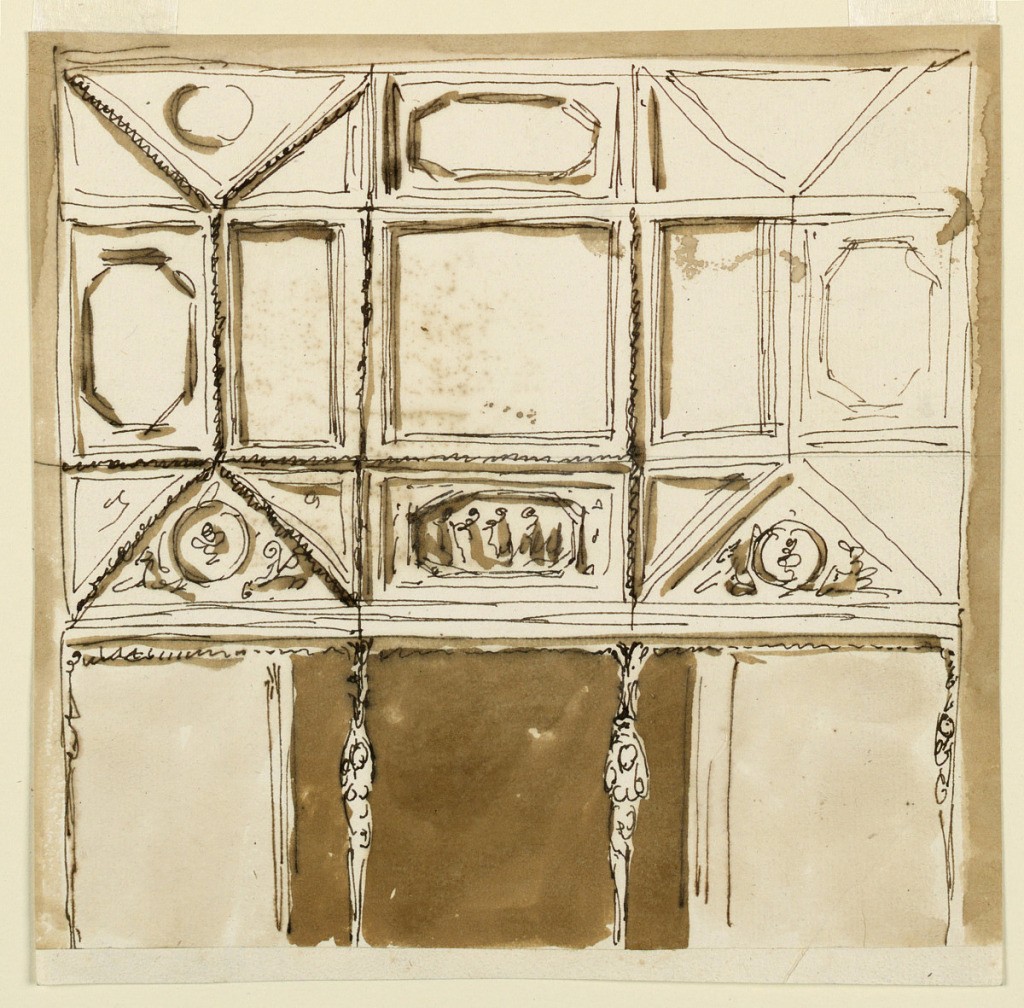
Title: Design for a Section of an Alcove and the Ceiling of a Bedroom
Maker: Giuseppe Barberi, Italian, 1746–1809
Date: ca. 1790
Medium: Pen and brown ink, brush and brown wash on off-white laid paper, lined
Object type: Drawing
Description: Two gaines stand laterally in the opening of the alcove. The vaulted lower parts of the ceiling have an oblong, in the center, with an octagonal representation, and laterally oblongs with three inner triangles. The main ones are decorated with a circular medallion between two motifs. The decoration is executed only in the lower part of the ceiling. The straight part is divided into a central square and two oblongs on either side of which the outside ones have an inner octagonal frame.